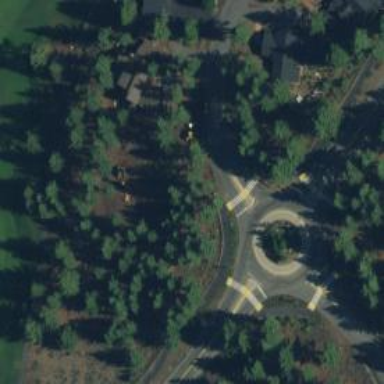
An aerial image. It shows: Tertiary road with asphalt surface leading to roundabout junction.